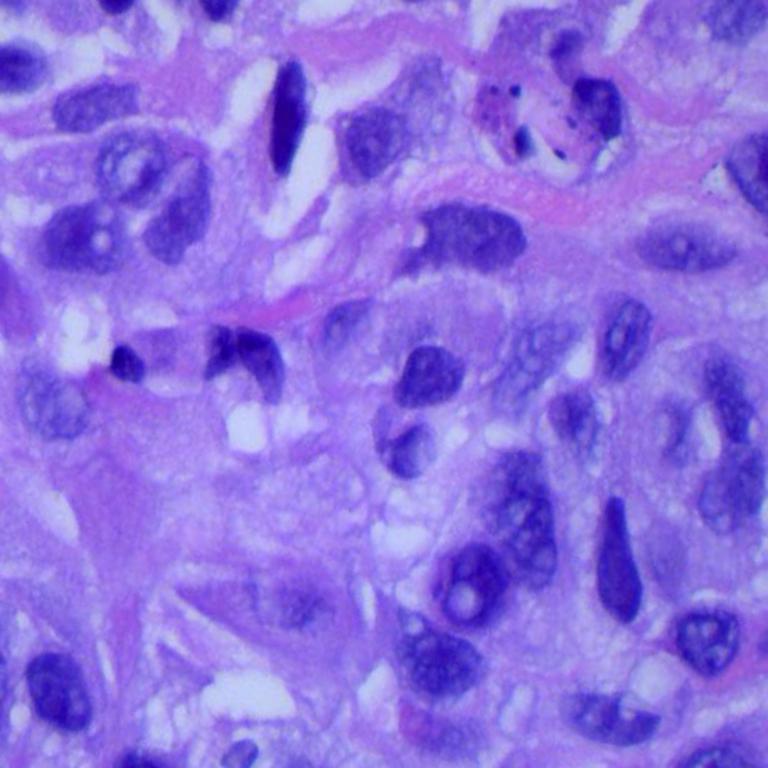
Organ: lung
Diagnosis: squamous carcinomas